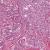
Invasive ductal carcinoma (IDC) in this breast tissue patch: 1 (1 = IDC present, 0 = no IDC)